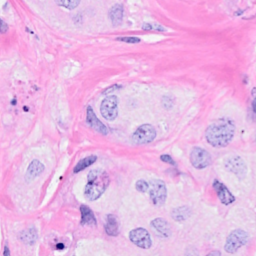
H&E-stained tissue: Breast